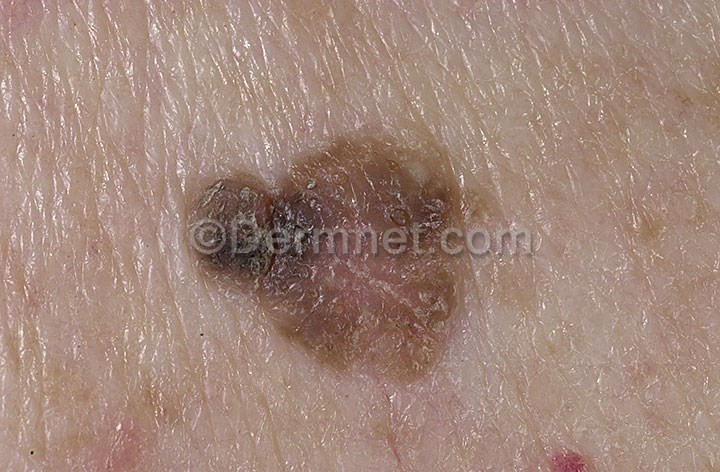
Disease: Seborrheic Keratoses and other Benign Tumors